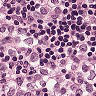
Metastatic tissue present: yes